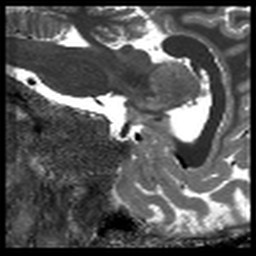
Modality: T1map
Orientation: sagittal
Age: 29
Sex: male